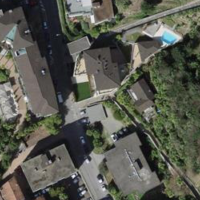
EUNIS habitat code: 54
Species observed at this site:
Chroicocephalus ridibundus
Phalacrocorax carbo
Podiceps cristatus
Larus michahellis
Cygnus olor
Phytolacca americana
Corvus cornix
Passer italiae